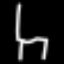
Label: chair